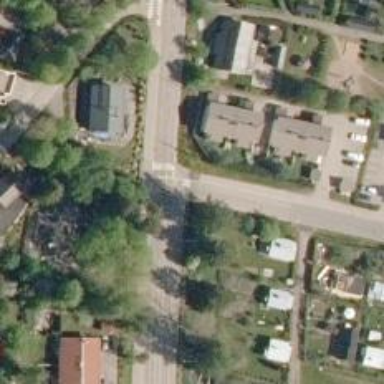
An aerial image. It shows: Road with "give way" sign.